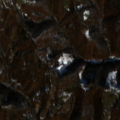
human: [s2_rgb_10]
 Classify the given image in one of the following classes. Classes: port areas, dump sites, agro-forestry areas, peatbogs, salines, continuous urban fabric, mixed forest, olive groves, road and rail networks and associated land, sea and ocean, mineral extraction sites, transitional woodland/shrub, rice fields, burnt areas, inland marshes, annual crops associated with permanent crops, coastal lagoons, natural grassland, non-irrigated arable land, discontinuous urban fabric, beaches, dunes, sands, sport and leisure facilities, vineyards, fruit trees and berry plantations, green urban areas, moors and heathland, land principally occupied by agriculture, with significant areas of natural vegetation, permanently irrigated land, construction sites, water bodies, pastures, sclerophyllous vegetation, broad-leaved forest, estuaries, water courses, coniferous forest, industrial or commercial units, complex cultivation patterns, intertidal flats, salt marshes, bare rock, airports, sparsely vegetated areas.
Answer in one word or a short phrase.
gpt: land principally occupied by agriculture, with significant areas of natural vegetation, broad-leaved forest